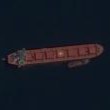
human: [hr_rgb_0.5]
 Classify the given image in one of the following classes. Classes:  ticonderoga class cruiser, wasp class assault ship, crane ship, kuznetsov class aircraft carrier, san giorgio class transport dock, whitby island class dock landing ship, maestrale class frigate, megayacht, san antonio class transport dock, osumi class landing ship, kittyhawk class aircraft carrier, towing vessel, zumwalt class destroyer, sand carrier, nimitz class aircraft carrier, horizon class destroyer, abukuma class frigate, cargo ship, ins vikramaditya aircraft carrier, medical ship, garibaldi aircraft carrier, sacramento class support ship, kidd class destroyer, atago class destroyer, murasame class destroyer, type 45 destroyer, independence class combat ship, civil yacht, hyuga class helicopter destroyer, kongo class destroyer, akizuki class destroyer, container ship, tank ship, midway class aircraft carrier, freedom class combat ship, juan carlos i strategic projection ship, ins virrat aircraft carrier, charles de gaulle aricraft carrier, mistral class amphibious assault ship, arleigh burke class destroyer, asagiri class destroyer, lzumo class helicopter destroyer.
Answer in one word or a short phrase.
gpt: Cargo ship